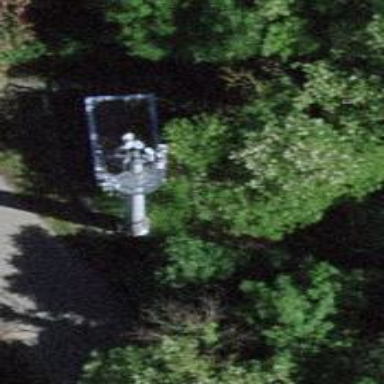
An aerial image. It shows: Man-made mast used for communication purposes.